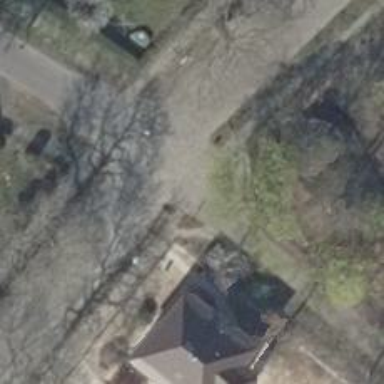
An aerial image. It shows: Residential road.